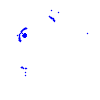
Particle: pion